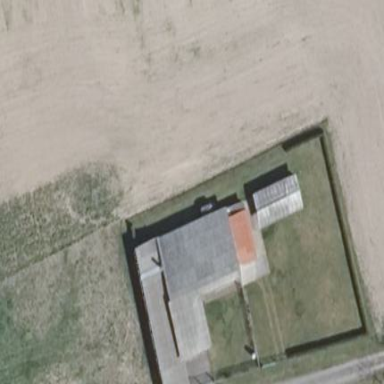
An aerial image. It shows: Simple house.